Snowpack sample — Loveland Pass, Silver Plume, Colorado, USA (12/14/25, 10:50 AM MST)
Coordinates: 39.664, -105.882
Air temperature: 36 °F
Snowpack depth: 67 cm
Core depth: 10 cm
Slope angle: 6°, slope face: 326°
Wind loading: low
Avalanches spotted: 0
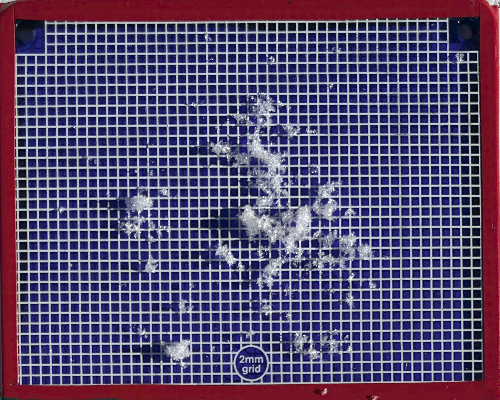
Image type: profile
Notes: No avalanches spotted, very late start to the season with minimal snowpack